Interaction volume radius: 5 \u00c5
Interaction volume height: 10 \u00c5
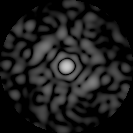
Disorder parameter: 0.8134